Field crop: tomato
Growth stage: 2
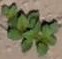
Species: solanum